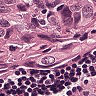
Metastatic tissue present: yes